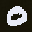
Label: 0